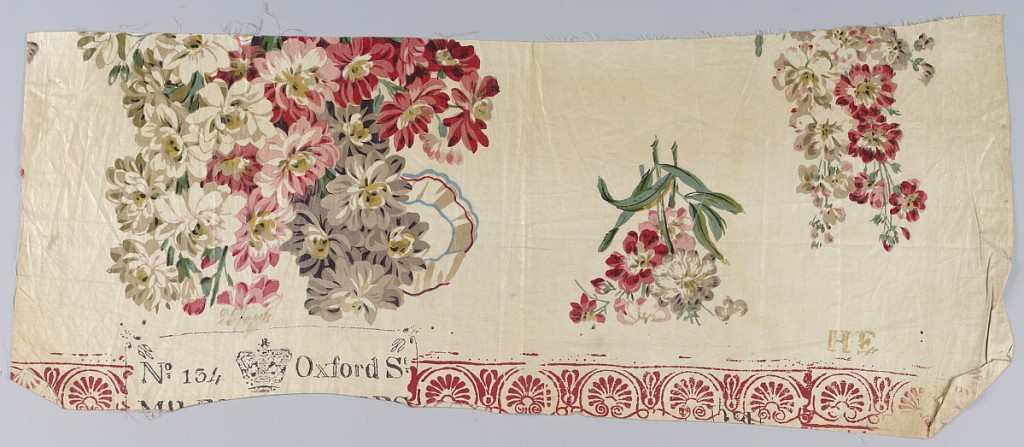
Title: Fragment with factory stamp
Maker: Miles & Edwards, 1847
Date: ca. 1830
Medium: cotton Technique: block printed on plain weave foundation; block registration marks visible
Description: Mark faces in opposite direction to direction of pattern. Pattern of polychrome bunches of flowers on natural.